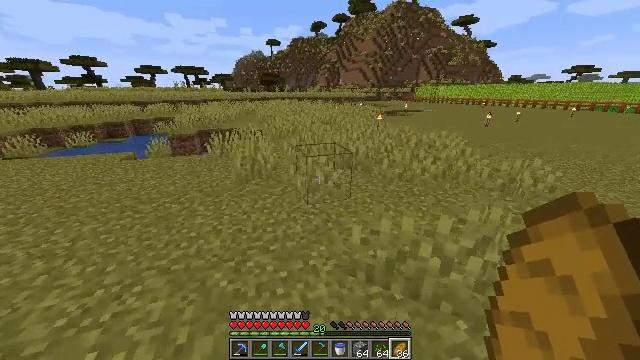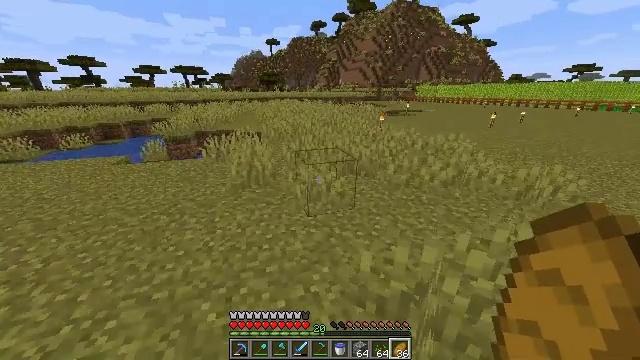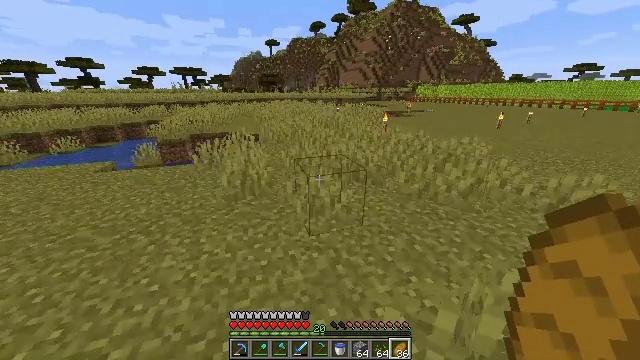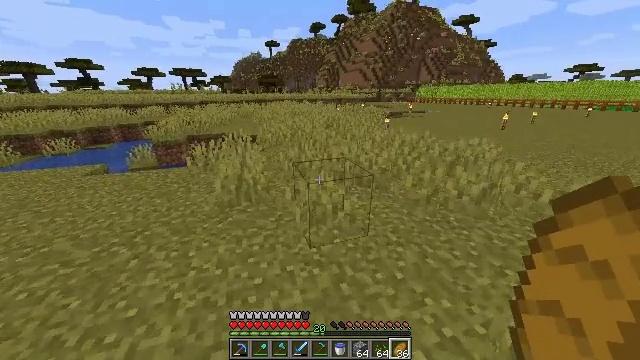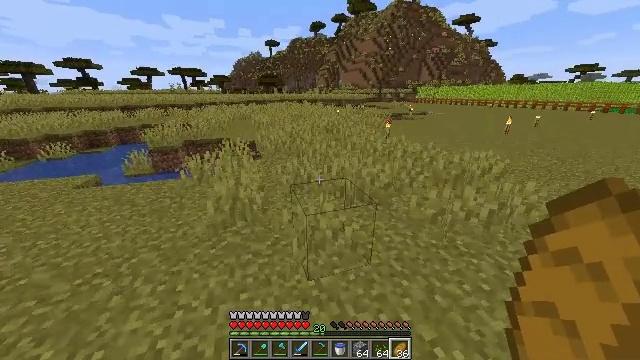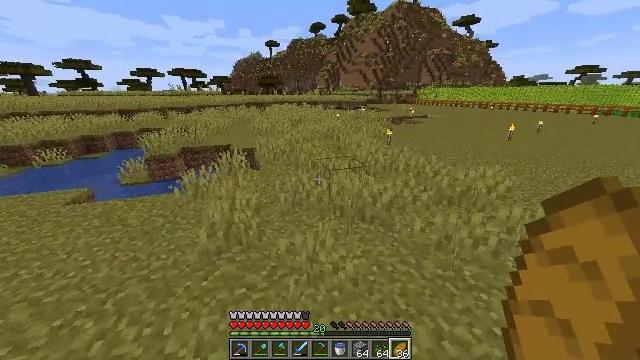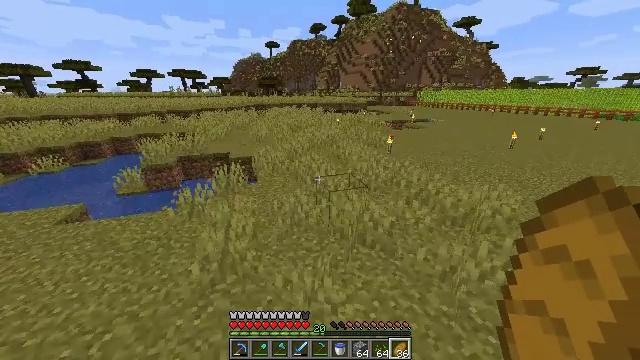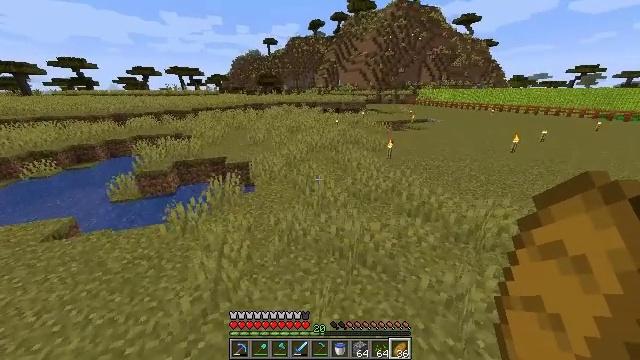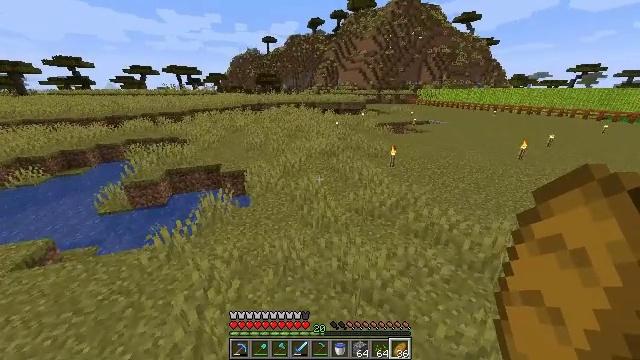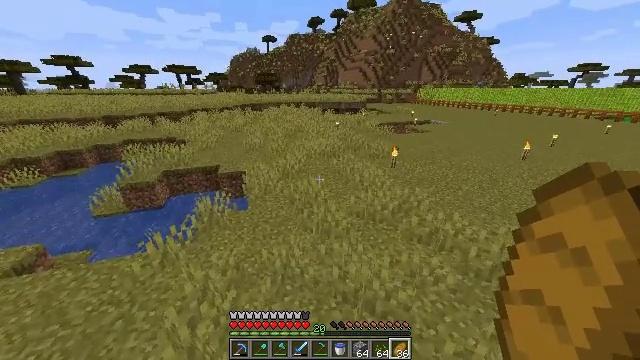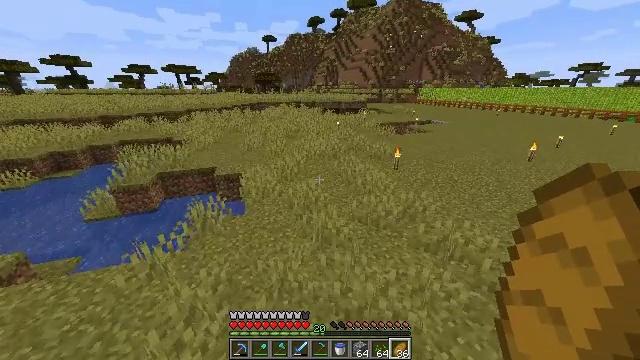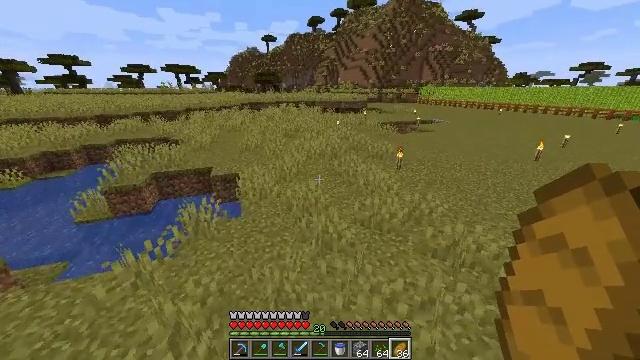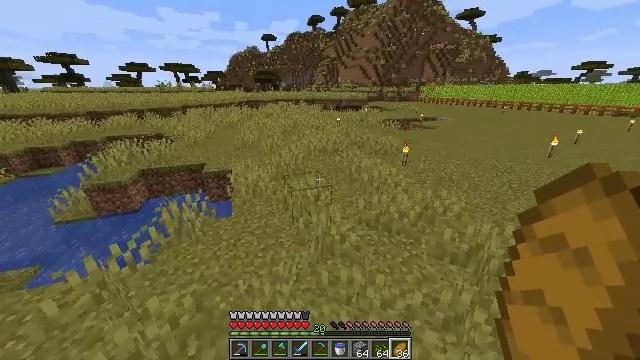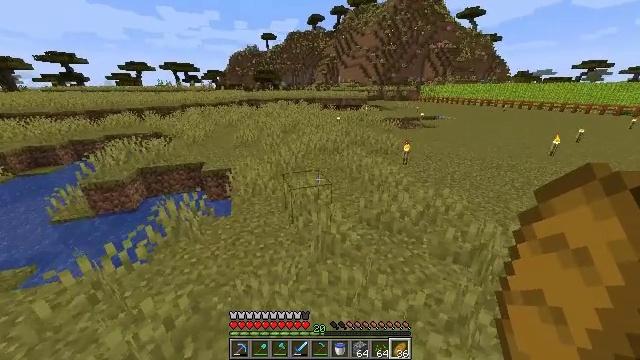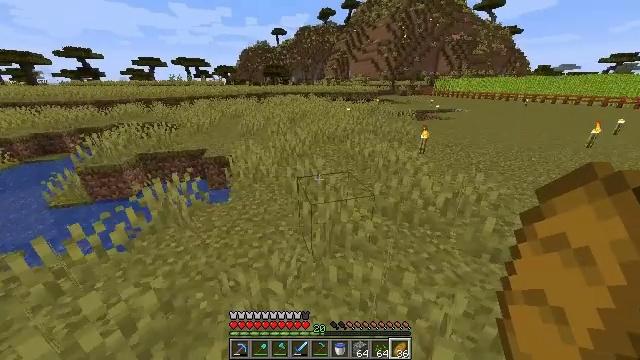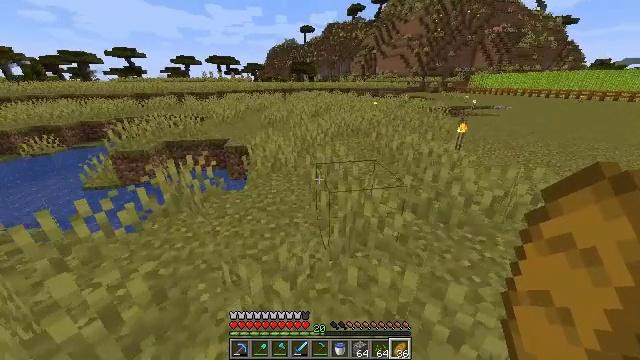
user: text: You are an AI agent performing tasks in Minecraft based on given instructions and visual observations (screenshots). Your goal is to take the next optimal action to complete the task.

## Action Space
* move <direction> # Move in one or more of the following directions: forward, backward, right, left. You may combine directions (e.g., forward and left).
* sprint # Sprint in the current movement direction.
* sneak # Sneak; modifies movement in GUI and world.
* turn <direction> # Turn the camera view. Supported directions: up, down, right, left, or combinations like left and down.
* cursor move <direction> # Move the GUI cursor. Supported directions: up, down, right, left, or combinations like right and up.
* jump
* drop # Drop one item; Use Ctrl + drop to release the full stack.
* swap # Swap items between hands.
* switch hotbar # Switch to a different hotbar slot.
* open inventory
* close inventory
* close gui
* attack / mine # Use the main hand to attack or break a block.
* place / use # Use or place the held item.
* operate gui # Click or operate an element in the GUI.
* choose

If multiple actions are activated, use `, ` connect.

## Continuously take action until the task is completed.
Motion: motion action
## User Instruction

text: Collect the grass from the surface.
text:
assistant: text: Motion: move forward, sprint
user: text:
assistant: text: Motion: move forward, sprint
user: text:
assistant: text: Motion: move forward, sprint
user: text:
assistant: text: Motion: move forward, sprint, jump
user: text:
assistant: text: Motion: move forward, sprint, jump
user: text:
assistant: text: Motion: move forward, sprint, jump
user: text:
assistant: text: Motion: move forward, sprint, jump
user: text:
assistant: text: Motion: move forward, sprint, jump
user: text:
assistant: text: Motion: move forward, sprint, jump
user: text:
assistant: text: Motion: move forward, sprint, jump
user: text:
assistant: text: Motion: move forward, sprint
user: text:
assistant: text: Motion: move forward, sprint
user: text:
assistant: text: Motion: move forward, sprint
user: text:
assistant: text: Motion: move forward, turn left
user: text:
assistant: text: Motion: move forward, turn left
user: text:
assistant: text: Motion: move forward, turn left
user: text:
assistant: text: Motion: move forward, turn left
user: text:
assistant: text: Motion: move forward, turn left
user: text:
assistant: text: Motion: move forward, turn left
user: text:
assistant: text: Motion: move forward, turn left
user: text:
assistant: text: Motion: move forward, turn left
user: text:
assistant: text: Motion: turn left
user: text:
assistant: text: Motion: turn left
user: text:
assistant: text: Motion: turn left
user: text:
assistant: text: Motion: turn left
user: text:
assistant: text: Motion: no_op
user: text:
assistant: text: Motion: no_op
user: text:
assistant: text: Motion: move forward and move right
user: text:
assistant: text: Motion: move forward and move right, turn right
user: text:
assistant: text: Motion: move forward and move right, turn right